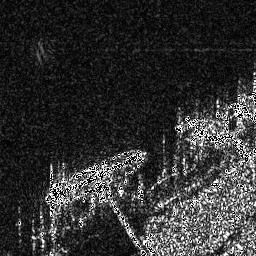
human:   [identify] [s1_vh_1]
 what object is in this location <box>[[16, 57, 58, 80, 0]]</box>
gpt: <ref>1 large ship at the center</ref>